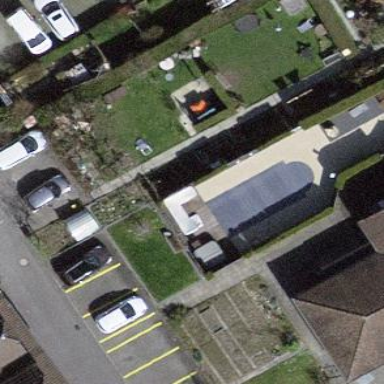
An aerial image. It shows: Garden area designated for leisure land.